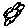
Label: flower